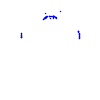
Particle: kaon